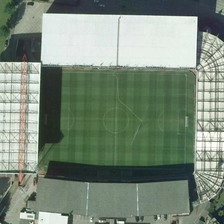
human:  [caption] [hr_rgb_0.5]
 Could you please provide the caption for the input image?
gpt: a large stadium is near several green trees .

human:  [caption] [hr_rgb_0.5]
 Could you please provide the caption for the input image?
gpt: a large stadium is near several green trees .

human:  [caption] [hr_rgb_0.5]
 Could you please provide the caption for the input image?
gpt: a large stadium is near several green trees .

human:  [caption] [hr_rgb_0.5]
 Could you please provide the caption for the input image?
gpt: a large stadium is near several green trees .

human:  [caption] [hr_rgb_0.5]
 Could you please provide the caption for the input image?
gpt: a large stadium is near several green trees .